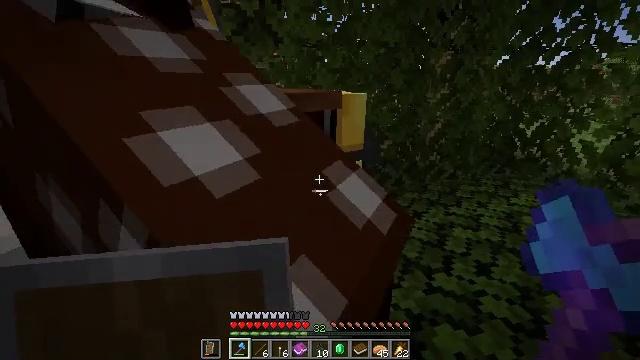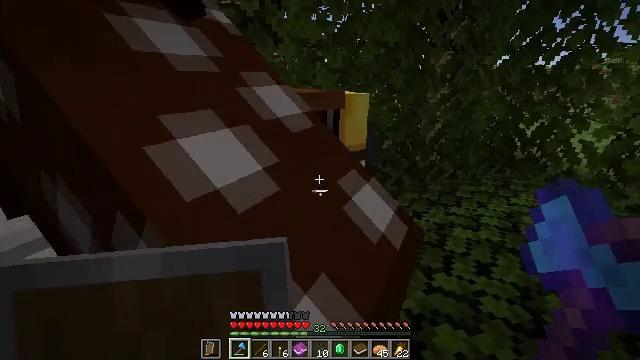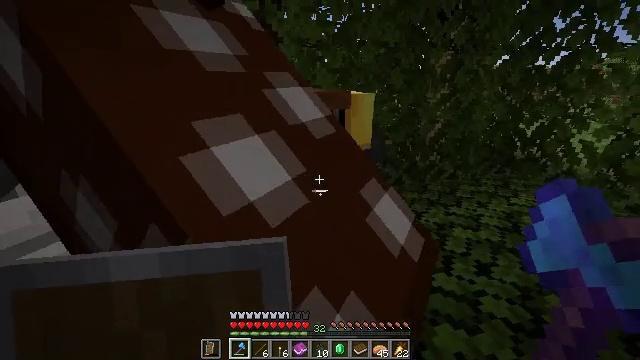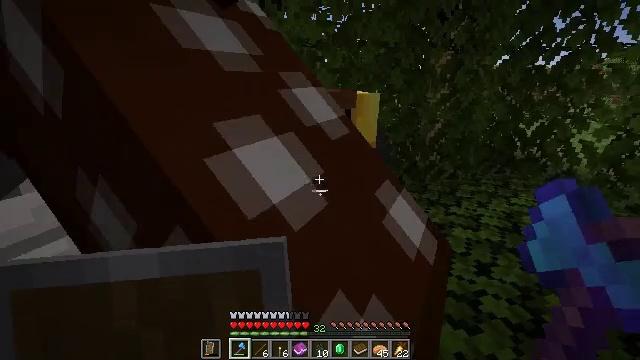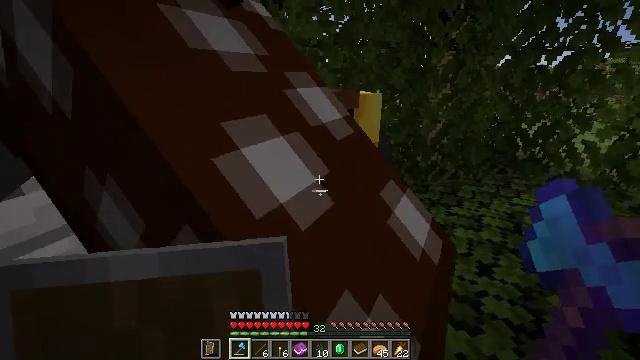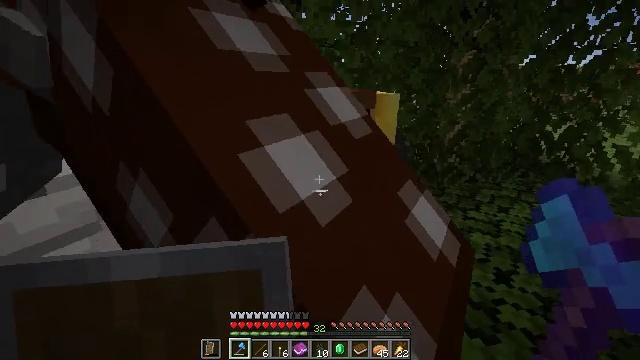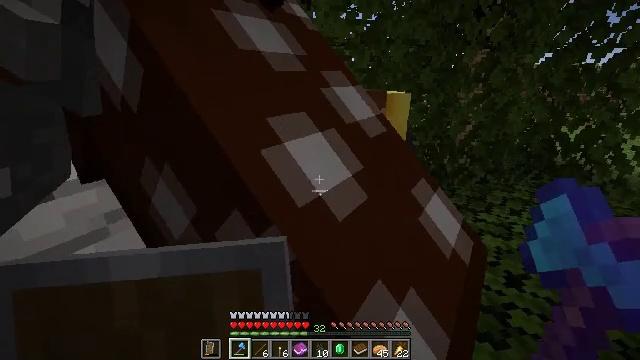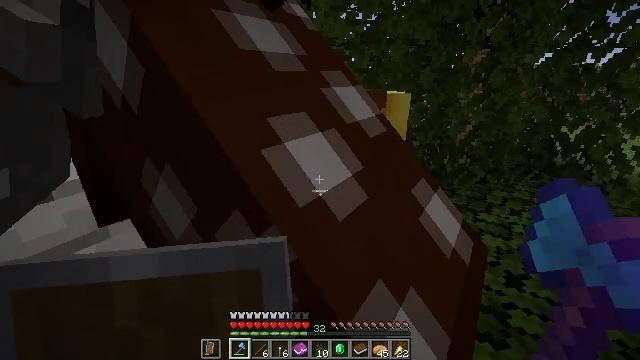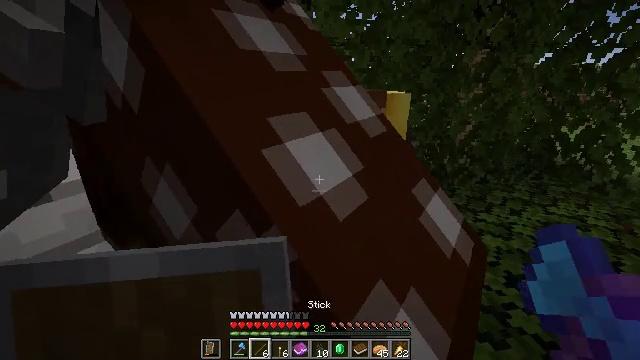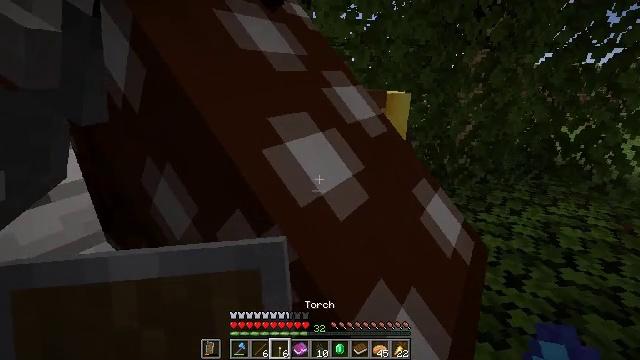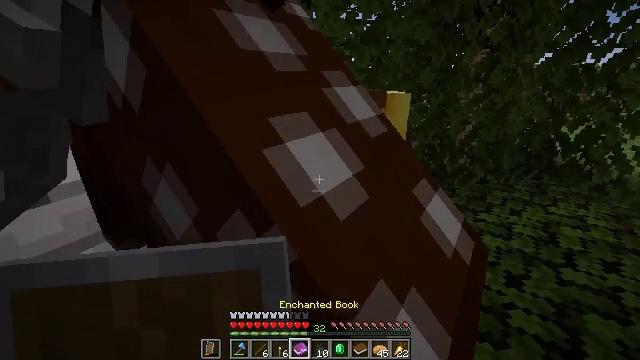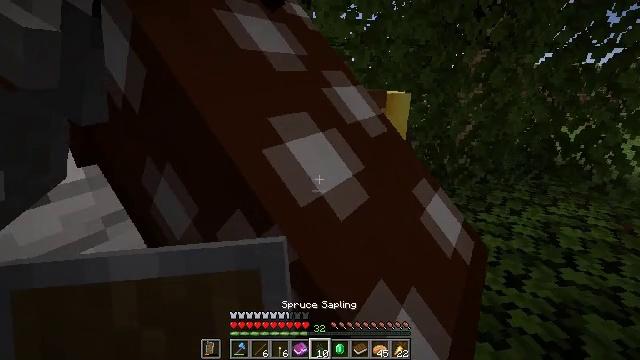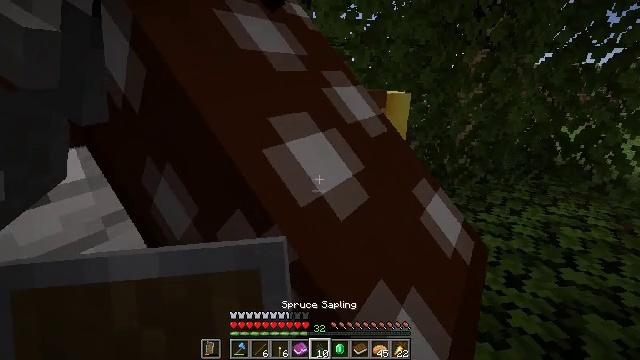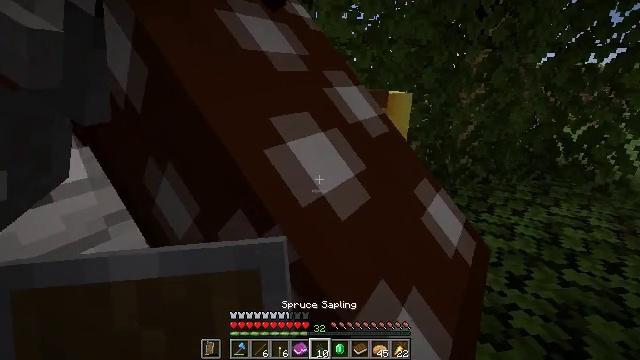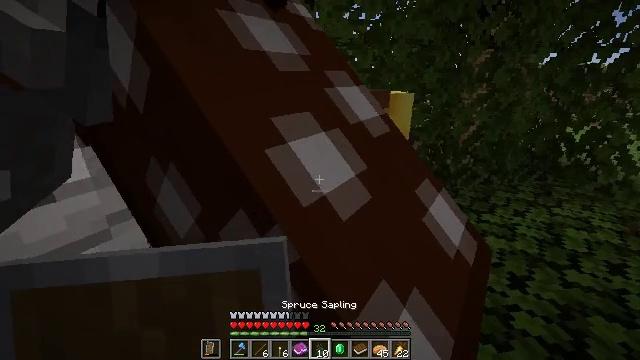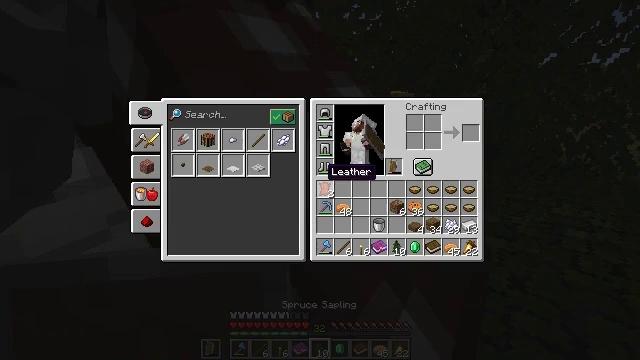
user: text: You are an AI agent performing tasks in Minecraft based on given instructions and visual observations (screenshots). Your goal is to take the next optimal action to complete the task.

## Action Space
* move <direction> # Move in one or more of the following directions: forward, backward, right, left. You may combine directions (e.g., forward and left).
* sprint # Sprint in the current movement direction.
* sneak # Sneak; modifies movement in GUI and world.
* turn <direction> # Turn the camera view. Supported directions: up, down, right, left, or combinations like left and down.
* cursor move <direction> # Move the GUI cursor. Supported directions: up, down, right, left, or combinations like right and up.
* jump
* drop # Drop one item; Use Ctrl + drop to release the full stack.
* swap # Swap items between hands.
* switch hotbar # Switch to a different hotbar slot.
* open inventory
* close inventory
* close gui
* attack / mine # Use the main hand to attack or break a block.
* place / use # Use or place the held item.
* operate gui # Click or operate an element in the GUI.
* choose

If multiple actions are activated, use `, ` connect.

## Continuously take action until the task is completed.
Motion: motion action
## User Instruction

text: Drop a suspicious stew.
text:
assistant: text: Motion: no_op
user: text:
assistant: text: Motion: no_op
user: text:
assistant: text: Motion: no_op
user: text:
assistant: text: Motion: no_op
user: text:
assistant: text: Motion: turn left
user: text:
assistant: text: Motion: turn left
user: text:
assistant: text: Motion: no_op
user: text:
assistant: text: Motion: no_op
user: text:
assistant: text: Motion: no_op
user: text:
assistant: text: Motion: no_op
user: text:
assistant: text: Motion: no_op
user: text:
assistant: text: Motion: no_op
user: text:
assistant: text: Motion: no_op
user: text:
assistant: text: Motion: no_op
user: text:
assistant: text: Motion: open inventory
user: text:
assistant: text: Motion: open inventory
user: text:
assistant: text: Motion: cursor move right and down, open inventory
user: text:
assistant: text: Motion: cursor move right and down
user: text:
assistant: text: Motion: cursor move right and down
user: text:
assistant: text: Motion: sneak, cursor move right and down
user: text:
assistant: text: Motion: sneak
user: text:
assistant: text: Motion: sneak
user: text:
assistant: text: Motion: sneak, cursor move left and up
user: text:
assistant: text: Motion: sneak, cursor move left
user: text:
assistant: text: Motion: sneak
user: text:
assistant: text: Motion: sneak
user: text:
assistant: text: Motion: sneak, operate gui
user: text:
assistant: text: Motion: sneak, operate gui
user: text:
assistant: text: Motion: sneak, operate gui
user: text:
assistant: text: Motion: sneak